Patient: sex M, age 58
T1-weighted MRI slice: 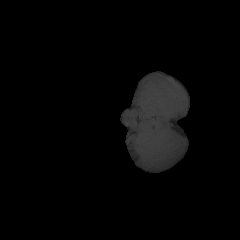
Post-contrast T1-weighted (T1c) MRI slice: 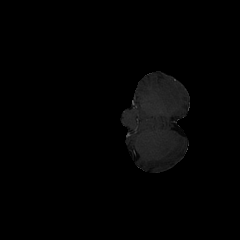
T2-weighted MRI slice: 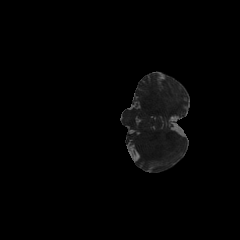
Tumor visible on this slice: no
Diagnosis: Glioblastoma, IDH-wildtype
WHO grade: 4